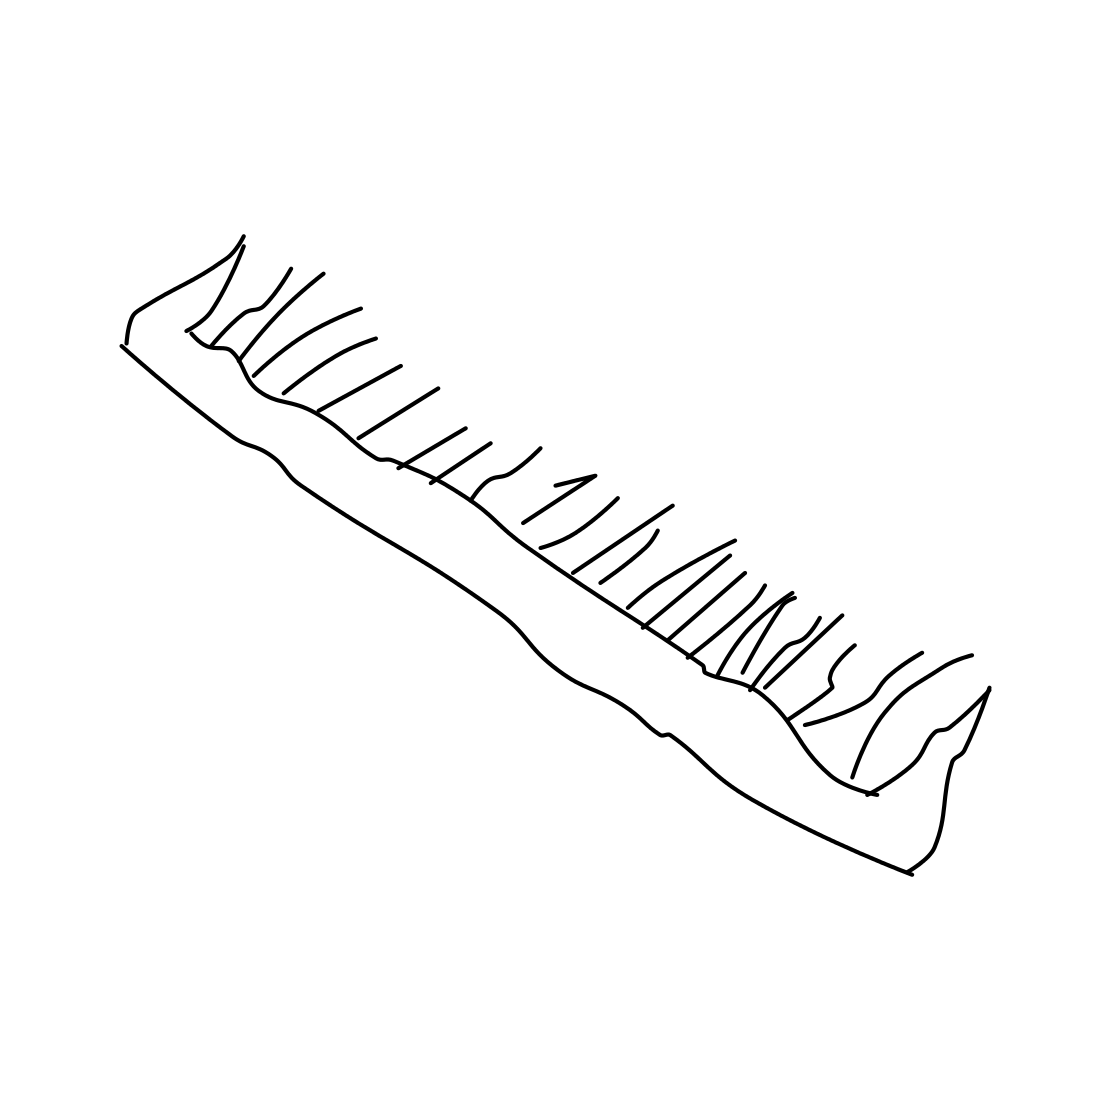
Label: comb